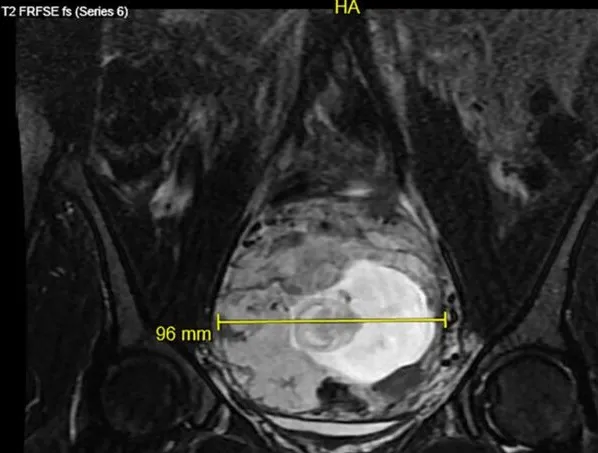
Coronal pelvic magnetic resonance imaging demonstrating the cervical ectopic pregnancy with measurement of the gestational tissue mass (96 mm).
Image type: radiology (mri)